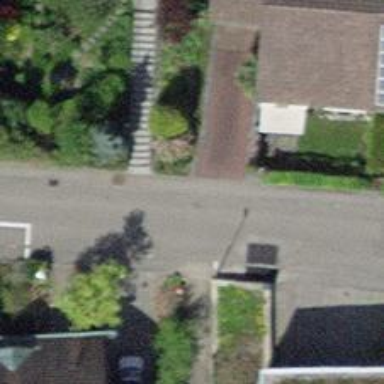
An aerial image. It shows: Road with steps.